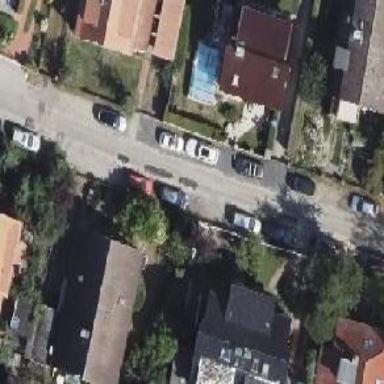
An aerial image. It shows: Residential road with no sidewalk.